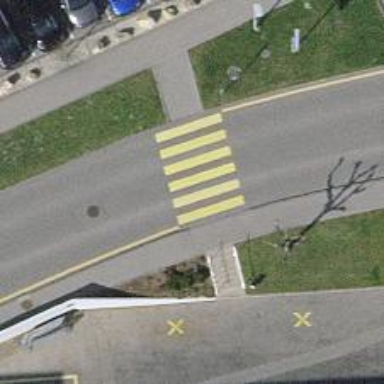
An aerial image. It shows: Uncontrolled zebra crossing on the road.